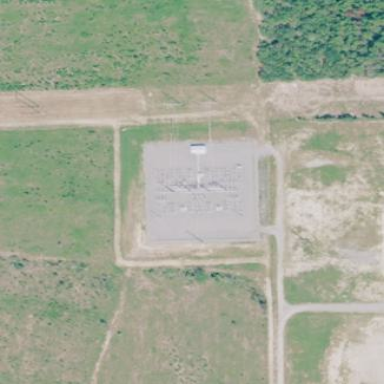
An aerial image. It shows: Substation for switching with surrounding fence.